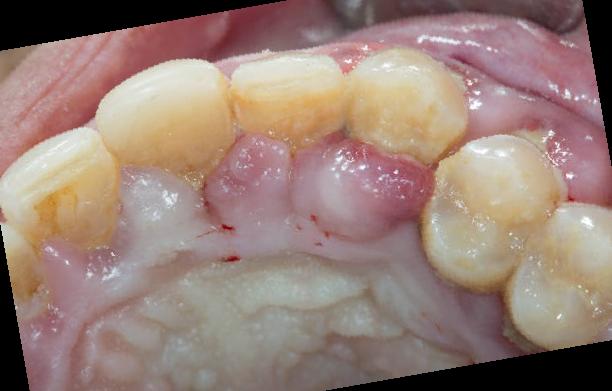
Condition: Gingivitis